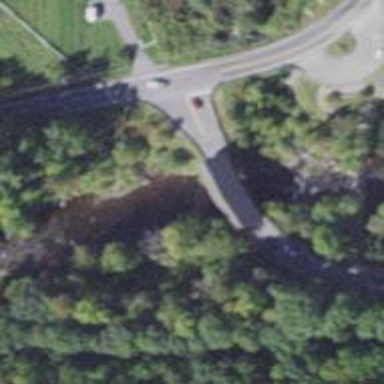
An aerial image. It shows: Covered bridge on residential road.